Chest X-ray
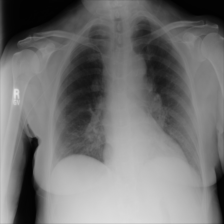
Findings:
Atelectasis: negative
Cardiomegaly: negative
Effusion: negative
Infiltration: negative
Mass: negative
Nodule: negative
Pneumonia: negative
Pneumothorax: negative
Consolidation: negative
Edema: negative
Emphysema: negative
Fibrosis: negative
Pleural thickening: negative
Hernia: negative